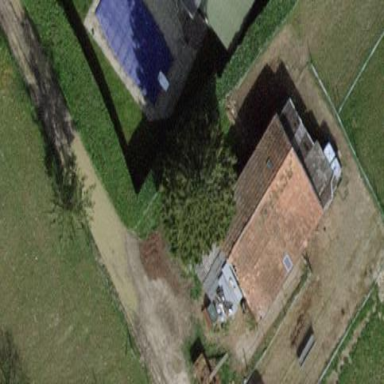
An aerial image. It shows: Farmyard area.